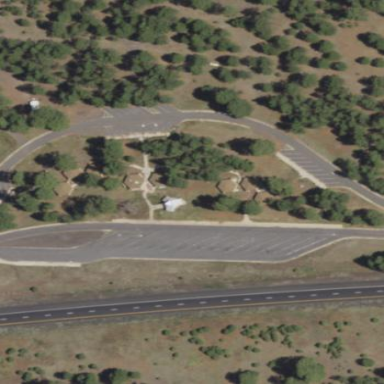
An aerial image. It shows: Rest area on the road.